RGB frame:
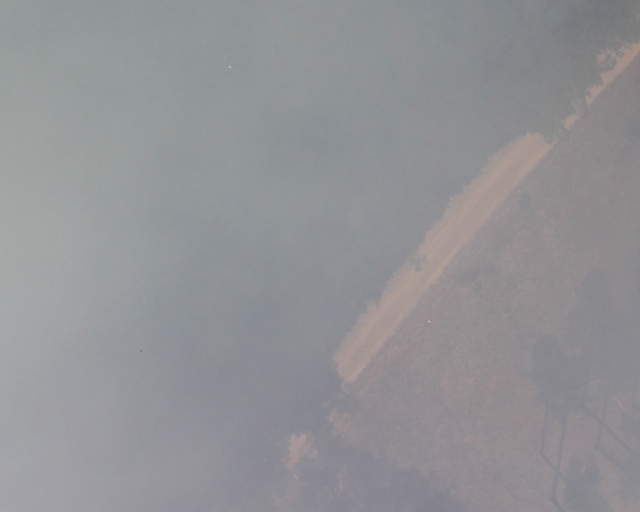
Thermal frame:
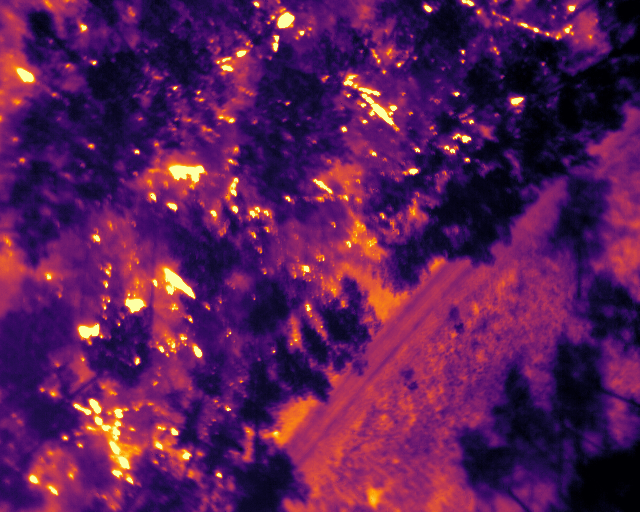
Captured: 2026-02-27 02:41:28
Pixels at or above 80 °C: 1043 (fraction of frame: 0.003183)